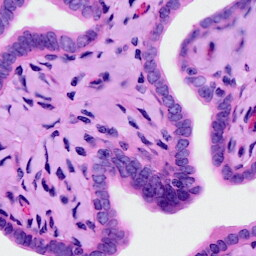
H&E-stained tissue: Ovarian